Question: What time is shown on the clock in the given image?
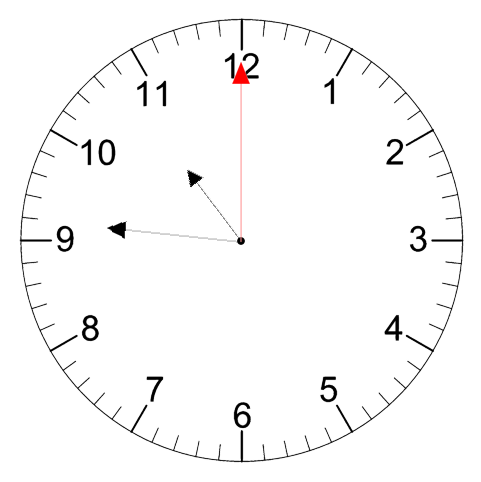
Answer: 10:46:00